Question: I need to create this ribbon and stars look (image attached) without an image file. I know how to put the stars in it, but am needing the ribbon sides like the image is attached. How can I do this without an image file, and just pure CSS and HTML? Am thinking that the border-radius will need to be manipulated here.

<URL>, which is terrible.
How can I use 'border-radius' to get this effect?
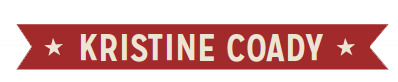
Answer: I would recommend combining CSS triangles with pseudo elements ':before' and ':after' for the side triangles of the ribbon, and html character for the stars:
<URL>
'''
<h1>&#9733; KRISTINE COADY &#9733;</h1> <!-- &#9733; is html star character -->
'''
'''
h1{ /* all regular attributes here */
background:#A52927;
display:inline-block;
padding:0px 30px;
color:#EEE4D3;
position:relative;
height:40px;
line-height:40px;
}
h1:before{ /* this will create white triangle on the left side */
position:absolute;
content:"";
top:0px;
left:0px;
height:0px;
width:0px;
border-top: 20px solid transparent;
border-left: 20px solid white;
border-bottom: 20px solid transparent;
}
h1:after{ /* this will create white triangle on the right side */
position:absolute;
content:"";
top:0px;
left:auto;
right:0px;
height:0px;
width:0px;
border-top: 20px solid transparent;
border-right: 20px solid white;
border-bottom: 20px solid transparent;
}
'''
This way you will not have to use wrappers or border-radius.. You should ofcourse alter the font, font size, height, (etc.) to your needs..